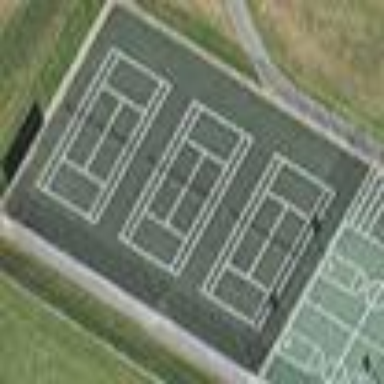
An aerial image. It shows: Tennis court on pitch designated for leisure land.